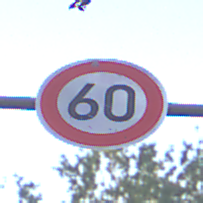
Verkehrszeichen: Geschwindigkeit60
Umgebung: Outdoor, Urban
Tageszeit: SunriseSunset
Wetter: Clear
Licht: Natural
Jahreszeit: NotSpecified
Kontrast: LowContrast